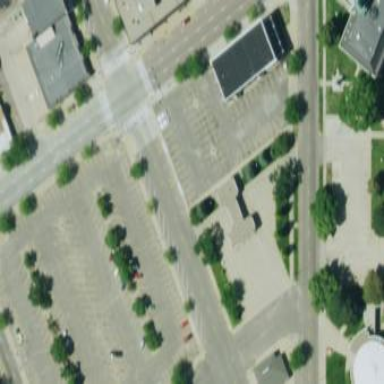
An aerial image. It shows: Parking area.